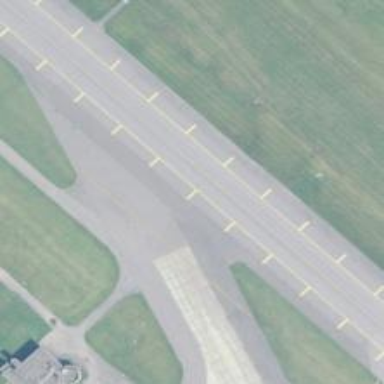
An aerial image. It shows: Image of taxiway at airport.